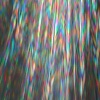
Label: sunburn